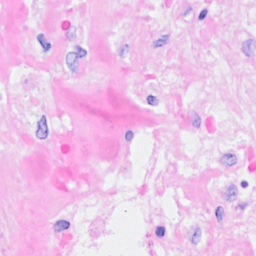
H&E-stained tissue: Breast